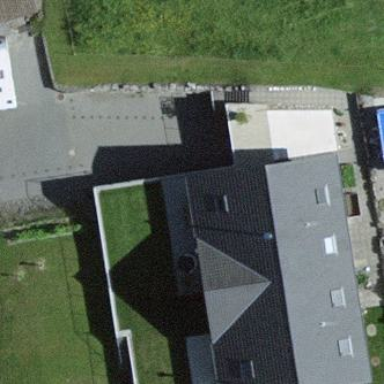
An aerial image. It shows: Terrace building.